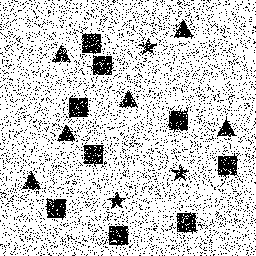
Squares: 9
Triangles: 6
Stars: 3
Total shapes: 18